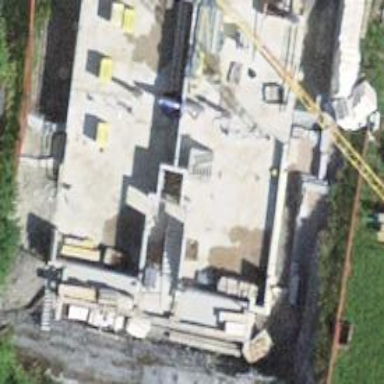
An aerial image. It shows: Building.